Interaction volume radius: 5 \u00c5
Interaction volume height: 15 \u00c5
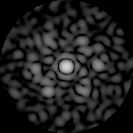
Disorder parameter: 0.679